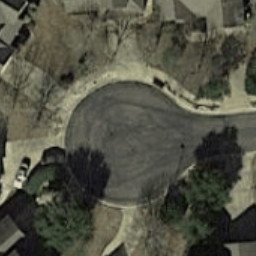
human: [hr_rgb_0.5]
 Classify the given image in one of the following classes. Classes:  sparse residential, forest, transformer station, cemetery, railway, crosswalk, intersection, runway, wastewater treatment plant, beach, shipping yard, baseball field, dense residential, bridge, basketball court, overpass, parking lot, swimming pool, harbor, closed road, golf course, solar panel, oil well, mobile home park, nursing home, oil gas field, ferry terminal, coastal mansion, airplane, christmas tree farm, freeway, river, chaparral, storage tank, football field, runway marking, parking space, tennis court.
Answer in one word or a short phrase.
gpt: closed road